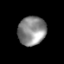
Tissue: lung
Cell type: Epithelial cells
Senescence score: 0.2372
Nuclear area (px): 790
Mean DAPI intensity: 137.768